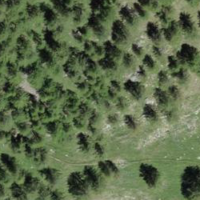
EUNIS habitat code: 41
Species observed at this site:
Prunella vulgaris
Erysimum rhaeticum